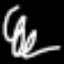
Label: squiggle